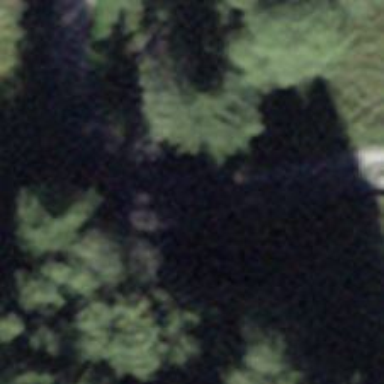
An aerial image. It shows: Culvert tunnel.